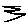
Label: zigzag